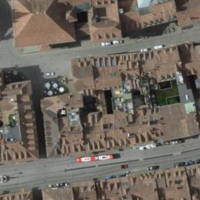
EUNIS habitat code: 54
Species observed at this site:
Corvus corone
Columba livia
Passer domesticus
Macroglossum stellatarum